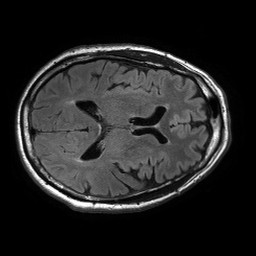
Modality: FLAIR
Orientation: axial
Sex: male
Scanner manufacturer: philips
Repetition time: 11 s
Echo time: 0.125 s